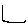
Label: line